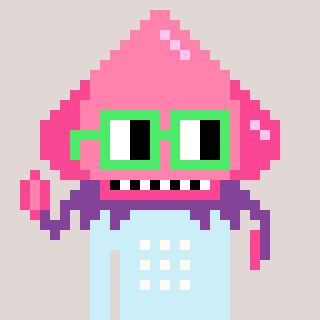
a pixel art character with square light green glasses, a squid-shaped head and a cold-colored body on a warm background